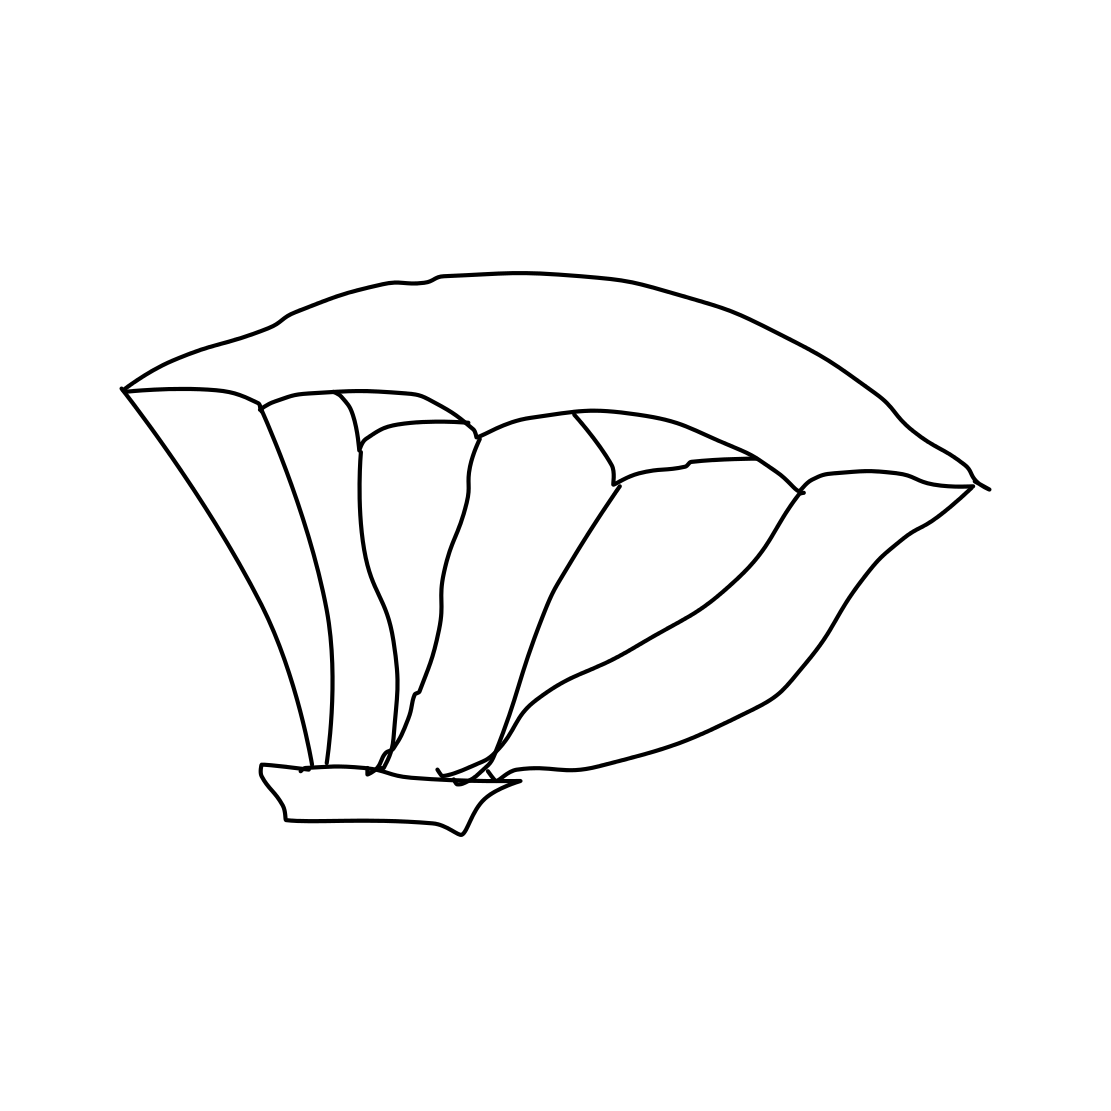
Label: parachute